Field crop: maize
Growth stage: 1
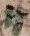
Species: chenopodium